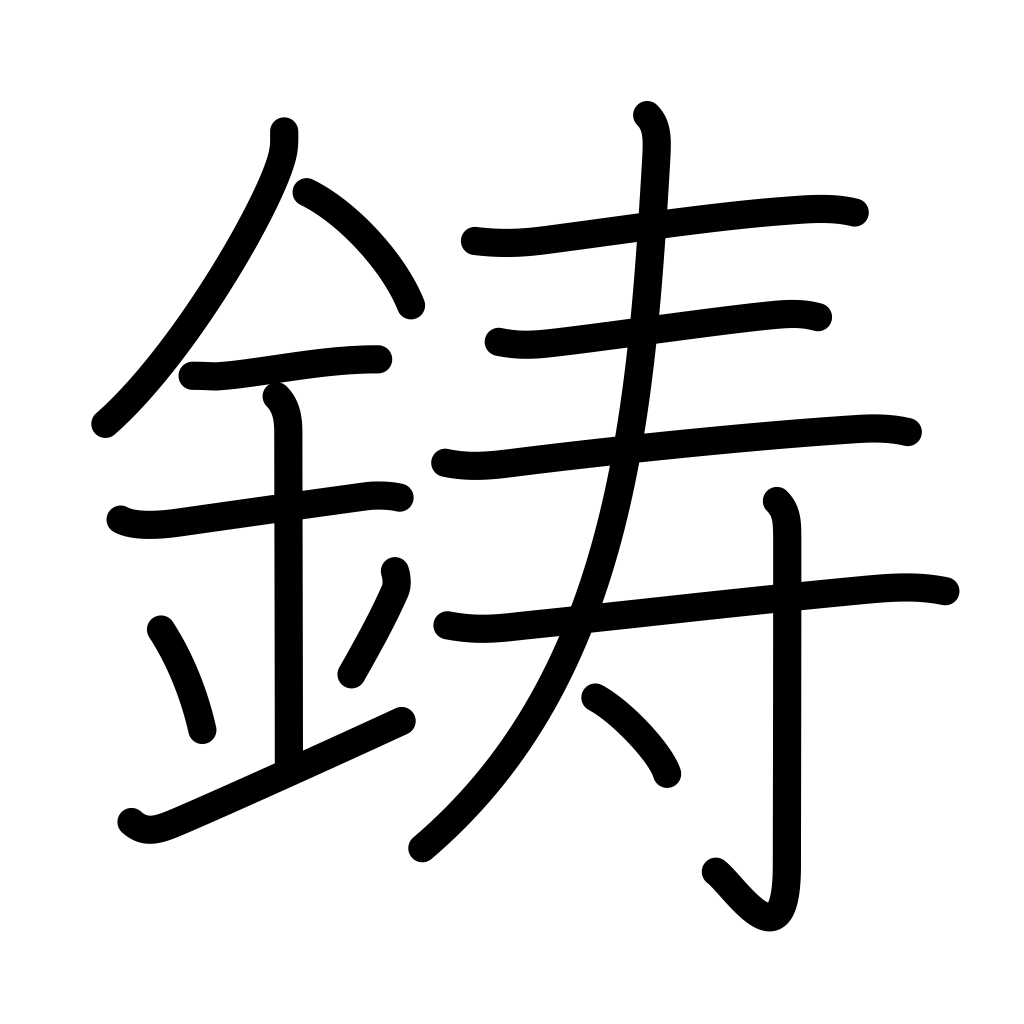
Meaning: casting, mint